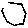
Label: hexagon